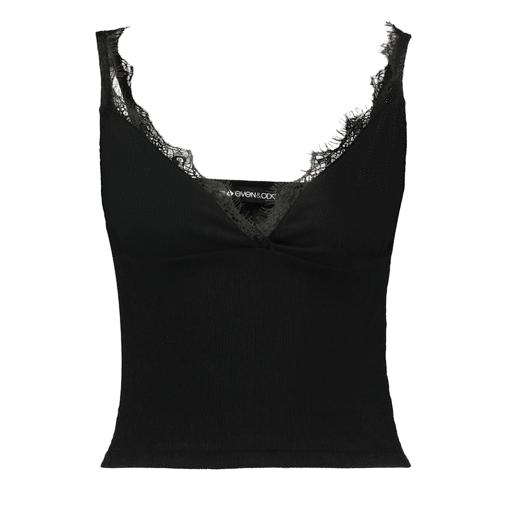
black curve cami rib lace, black lace-trim tank top, black dentelle lace-detail camisole, white background